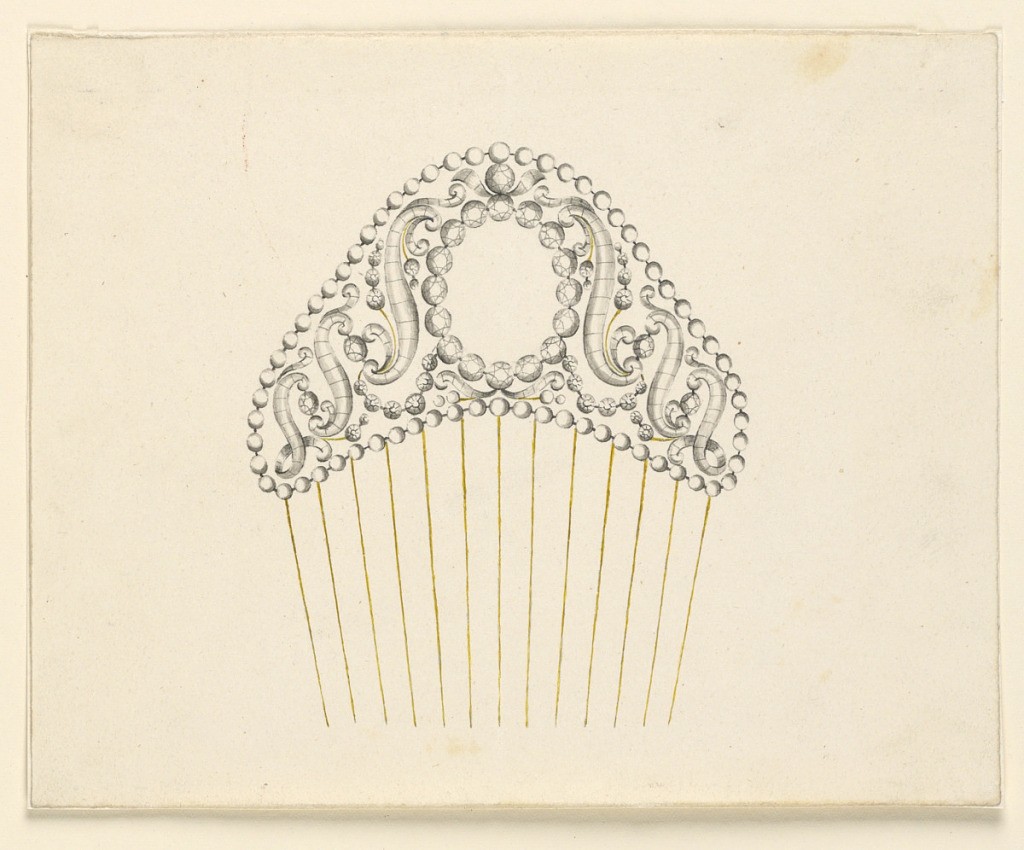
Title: Design for a Comb
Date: early 19th century
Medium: Pen and ink, brush and gray, olive watercolor on wove paper
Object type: Drawing
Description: Jewelry design for a hair comb intended to be executed in diamonds with gilded metal. In the center, an oval medallion with three volutes on each side. Thirteen tines.